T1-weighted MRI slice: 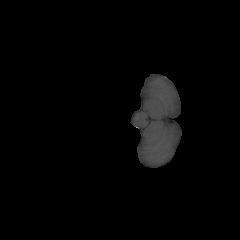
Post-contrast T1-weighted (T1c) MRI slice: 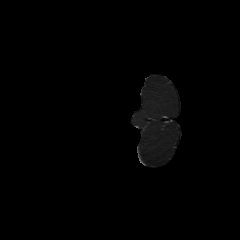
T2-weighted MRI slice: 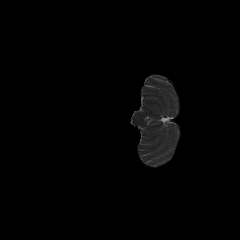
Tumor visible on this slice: no